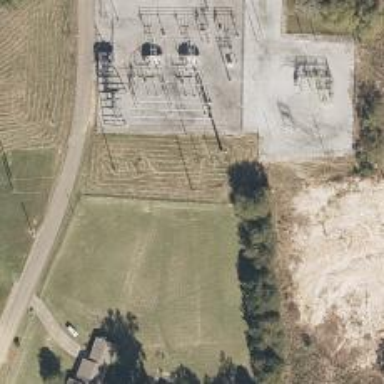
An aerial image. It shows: Power pole.